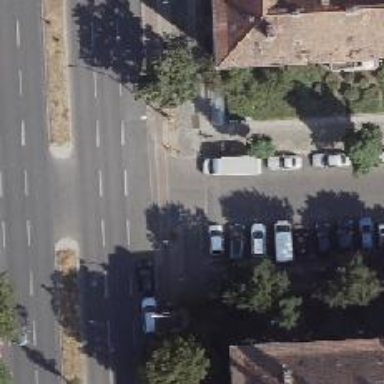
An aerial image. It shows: Residential road with asphalt surface and separate sidewalk.